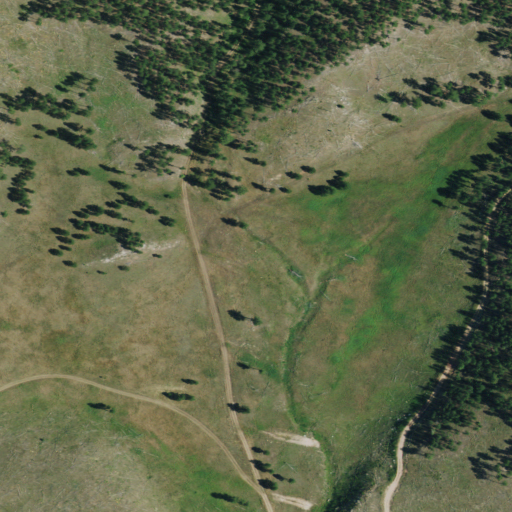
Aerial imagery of valley in South Dakota named West Tepee Canyon containing grassland, evergreen forest, and shrub